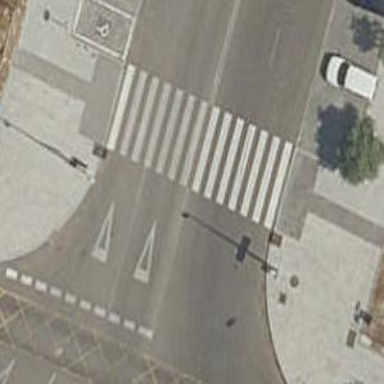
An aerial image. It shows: Uncontrolled crossing on the road.